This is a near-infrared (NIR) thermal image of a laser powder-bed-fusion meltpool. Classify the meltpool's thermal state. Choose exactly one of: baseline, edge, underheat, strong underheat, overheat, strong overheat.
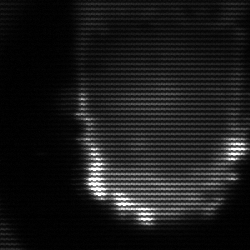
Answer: baseline